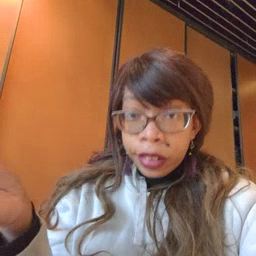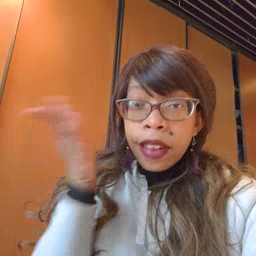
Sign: there